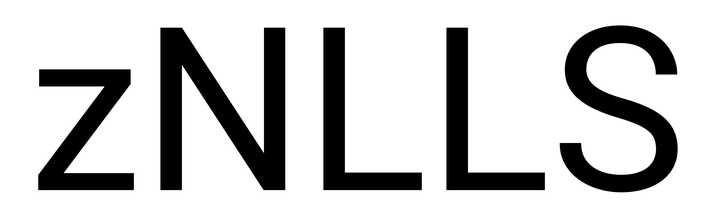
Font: Roboto_Regular